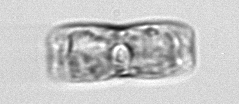
Label: pennate_morphotype1